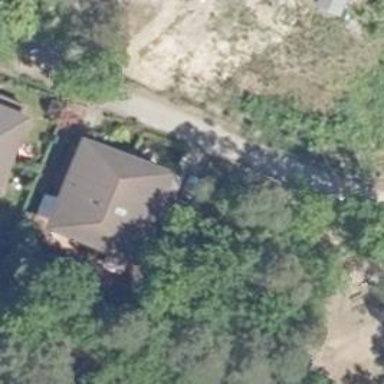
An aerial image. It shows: Hipped roof semi-detached house.